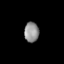
Tissue: lung
Cell type: Endothelial cells
Senescence score: 0.5542
Nuclear area (px): 285
Mean DAPI intensity: 144.779